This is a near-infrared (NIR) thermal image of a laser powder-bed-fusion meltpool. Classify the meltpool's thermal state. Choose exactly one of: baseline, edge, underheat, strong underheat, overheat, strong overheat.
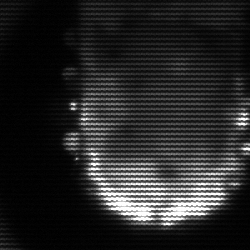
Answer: baseline